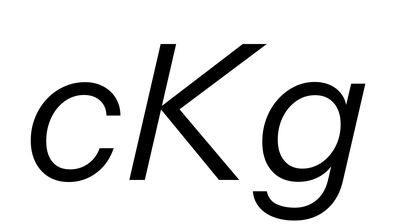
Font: InstrumentSans-Italic_Italic